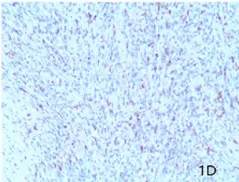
(D) Immunohistochemistry results showing the expression of Desmin.
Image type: pathology (immunostaining)